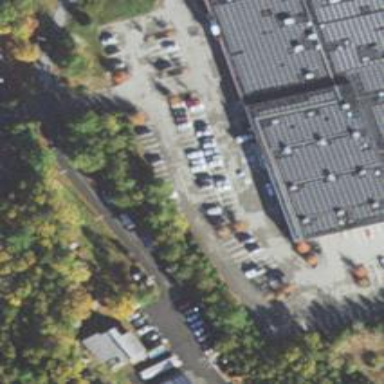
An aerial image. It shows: Parking space is available.